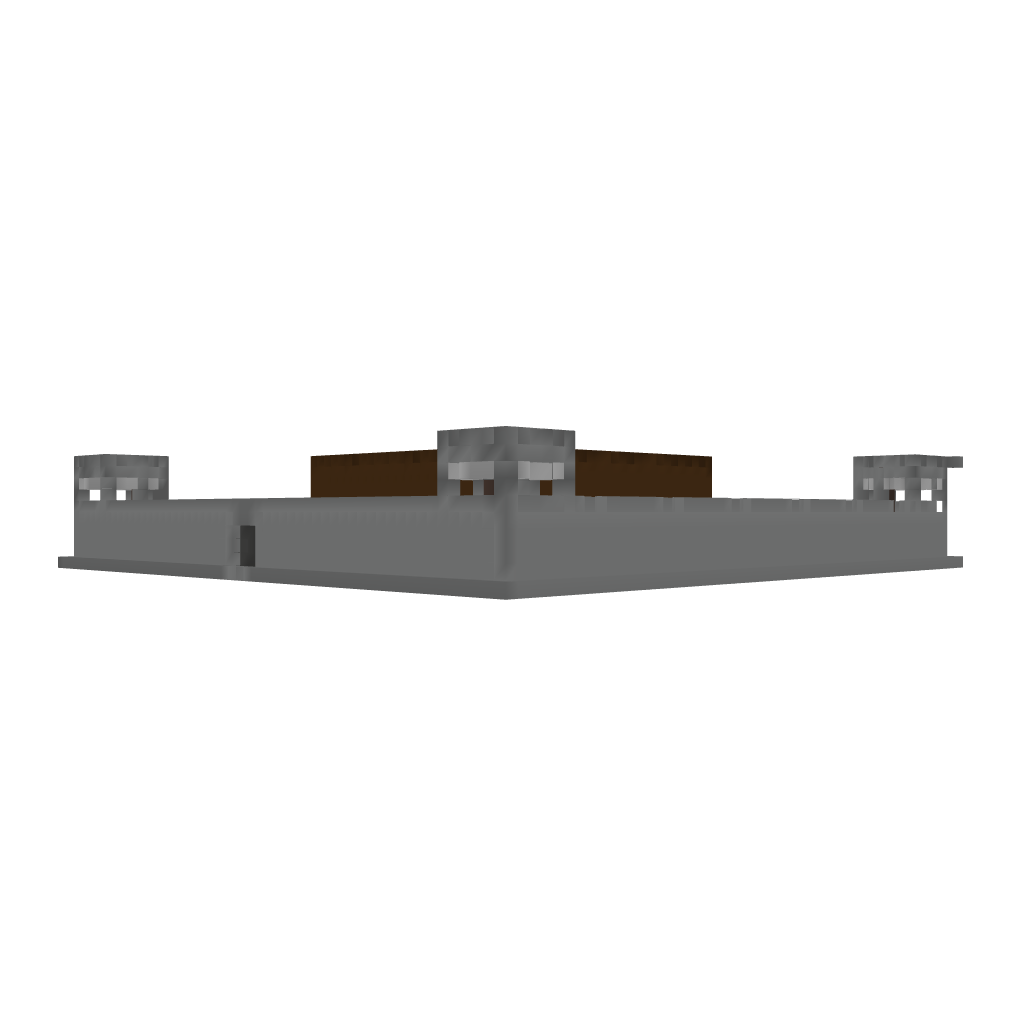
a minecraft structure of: Ancient Vitrus Fortress